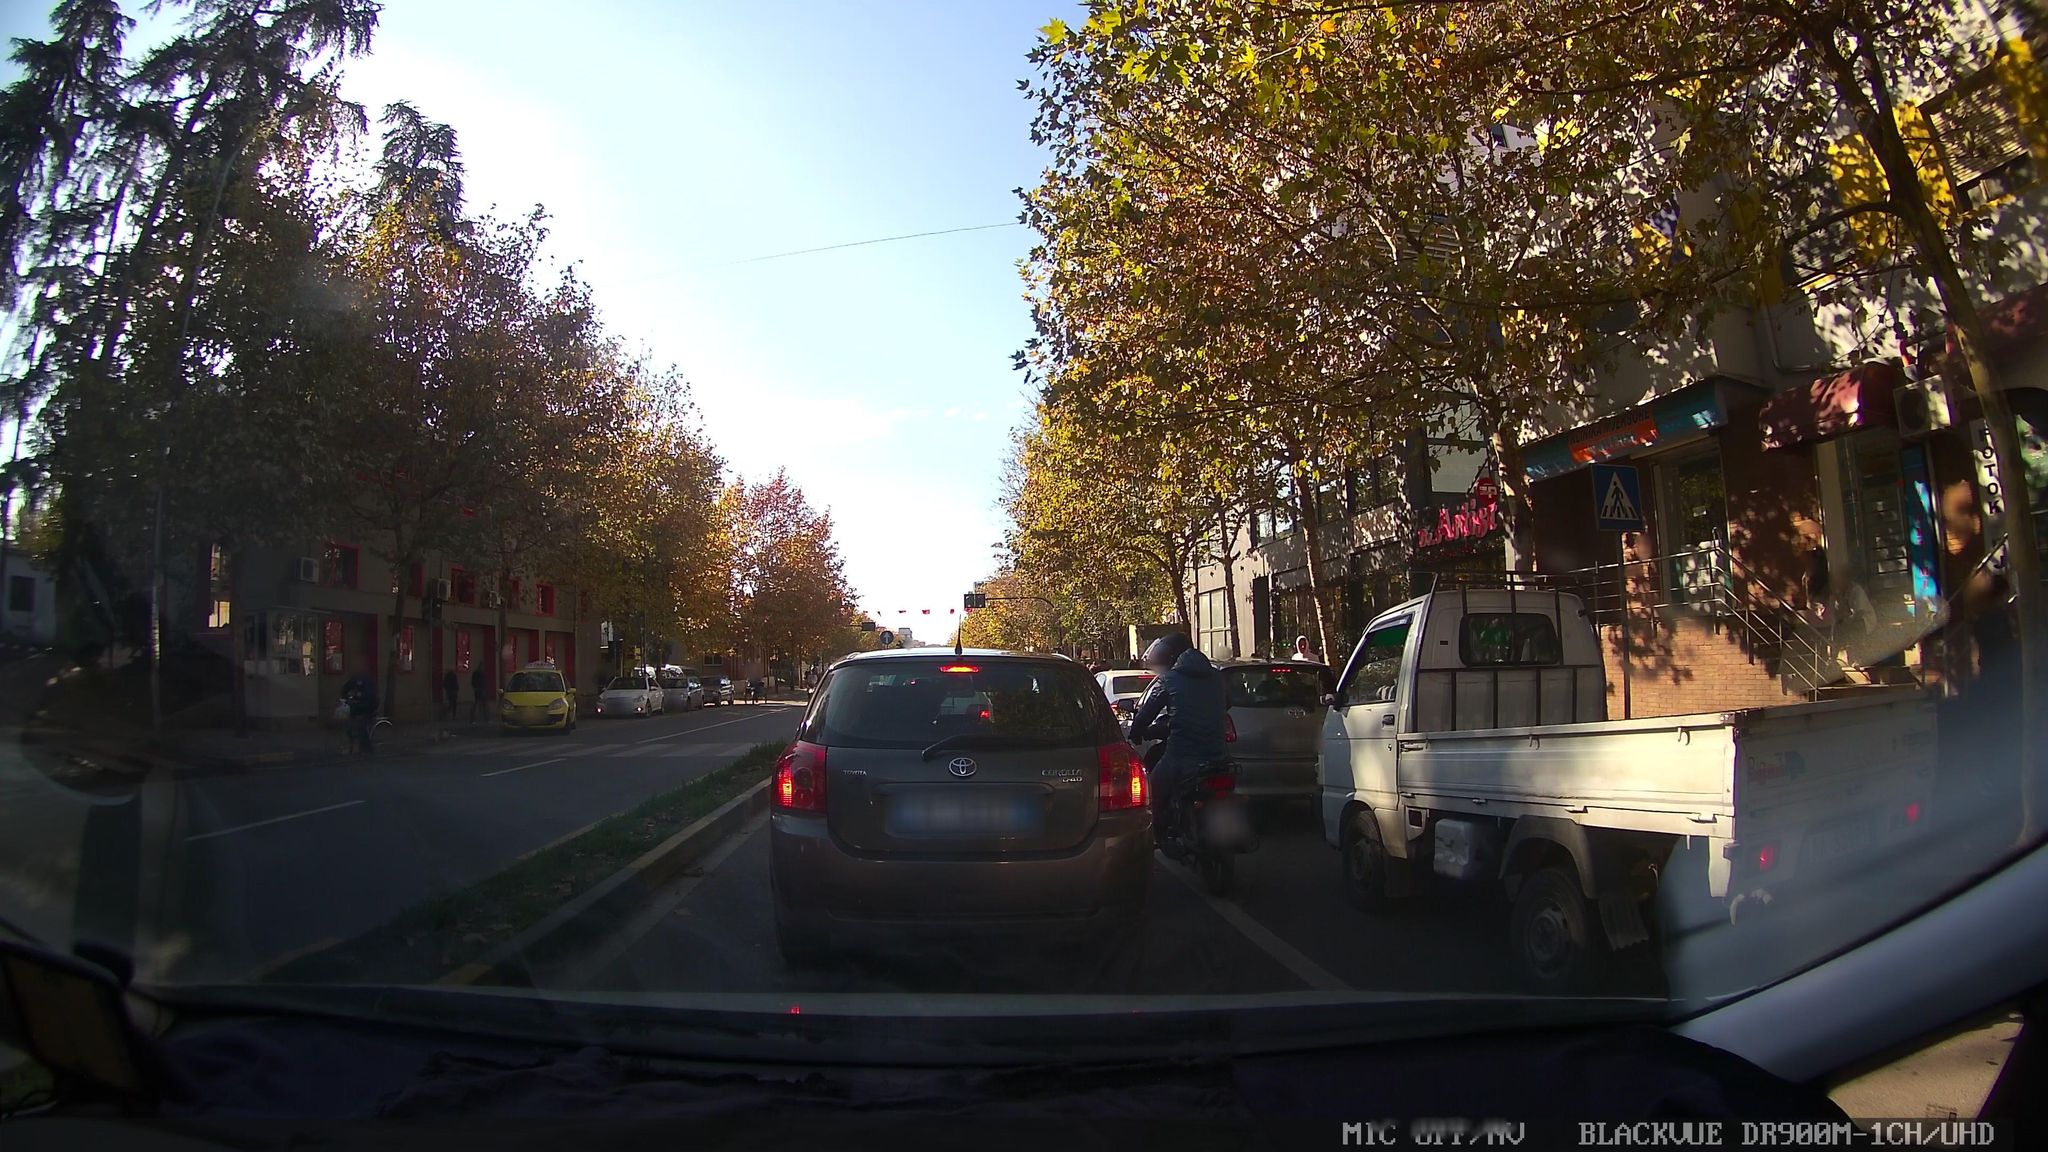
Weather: clear
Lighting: day
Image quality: good
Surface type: driving surface
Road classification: primary
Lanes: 2
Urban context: urban centre
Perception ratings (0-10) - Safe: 3.72, Lively: 8.95, Beautiful: 7.07, Boring: 0.58, Depressing: 2.36, Wealthy: 6.28